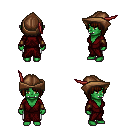
a pixel art fantasy rpg character, female body template, orc, green skin, red robe, white pants, brown pageboy hairstyle, leather cap, cloth bracers, four views (front, back, left, right), 2x2 character sprite sheet, small pixel art, hard edges, no anti-aliasing